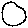
Label: circle